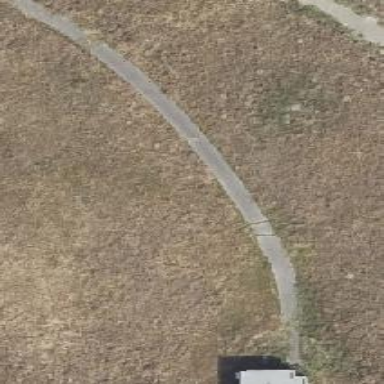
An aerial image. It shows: Asphalt footway.